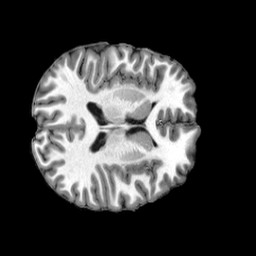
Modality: T1w
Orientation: axial
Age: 21
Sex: female
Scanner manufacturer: siemens
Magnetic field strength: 3 T
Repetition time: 2.5 s
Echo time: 0.00222 s